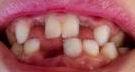
Condition: hypodontia